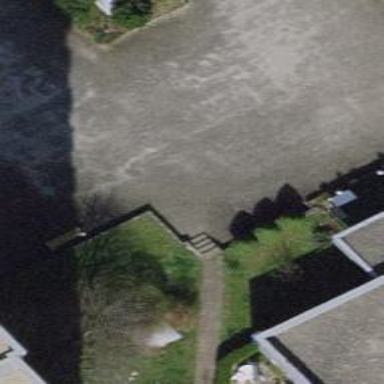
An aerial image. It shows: Road with steps.